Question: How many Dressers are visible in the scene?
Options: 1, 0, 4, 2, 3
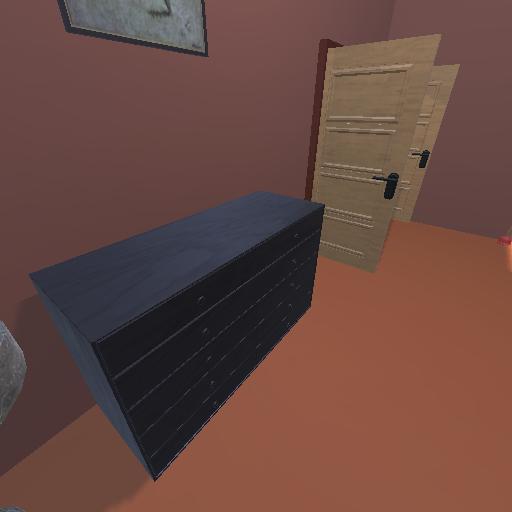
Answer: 1